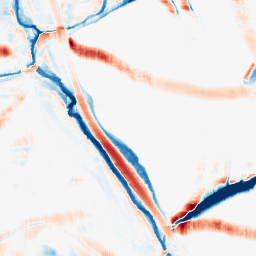
Category: morphological
Decomposition family: morphological_square
Decomposition parameters: operation: average
size: 20
Upsampling method: quartic
Upsampling parameters: scale: 2
Upsampling scale: 2